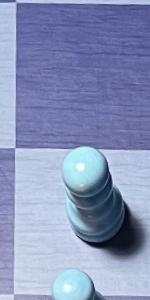
Label: Pawn_White